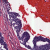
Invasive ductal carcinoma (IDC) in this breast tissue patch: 0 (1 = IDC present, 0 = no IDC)